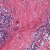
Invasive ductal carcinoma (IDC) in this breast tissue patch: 0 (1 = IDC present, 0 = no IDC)